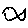
Label: fish